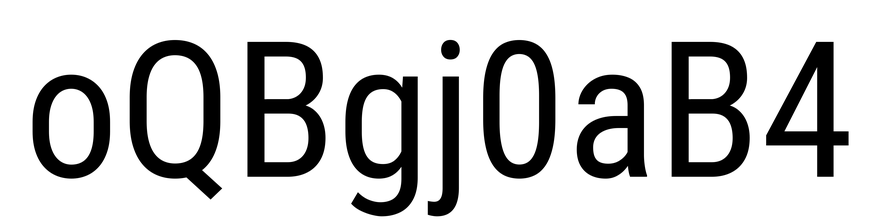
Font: Roboto_Condensed_Regular